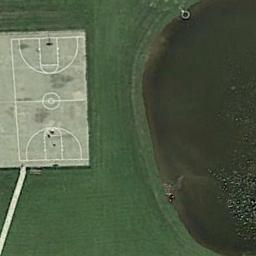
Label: basketball_court